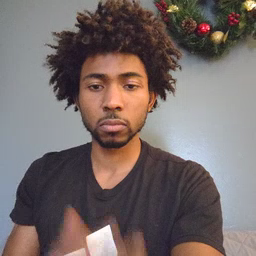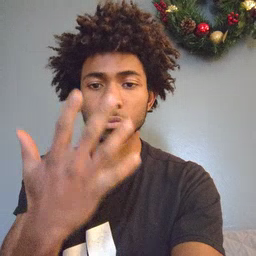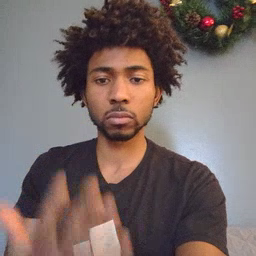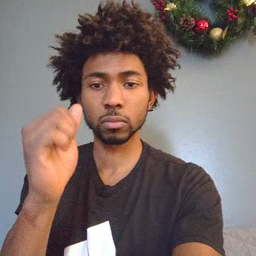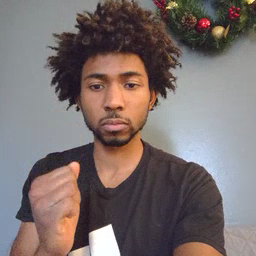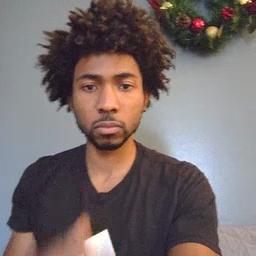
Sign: mitten